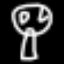
Label: mushroom